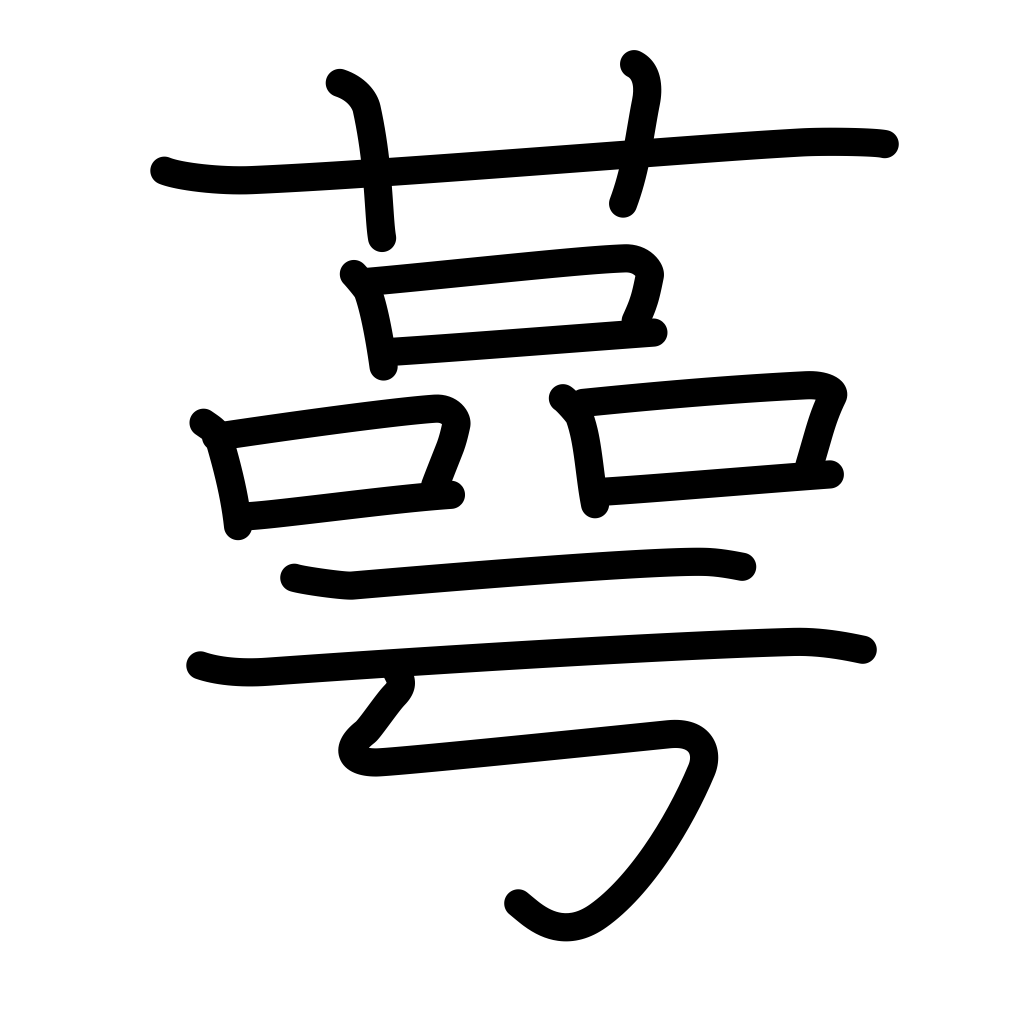
Meaning: calyx, cup